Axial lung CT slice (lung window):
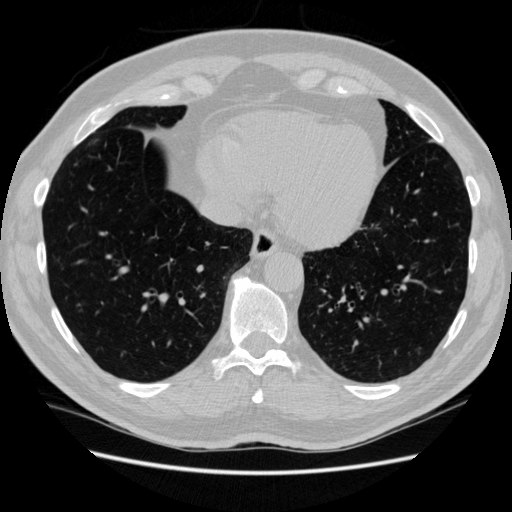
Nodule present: no